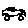
Label: car